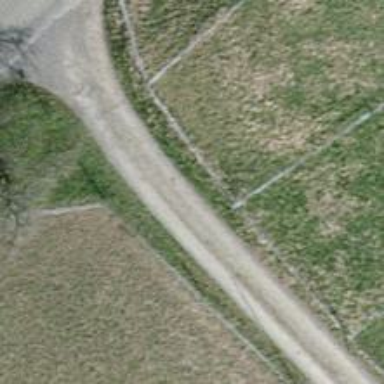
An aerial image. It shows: Fence.